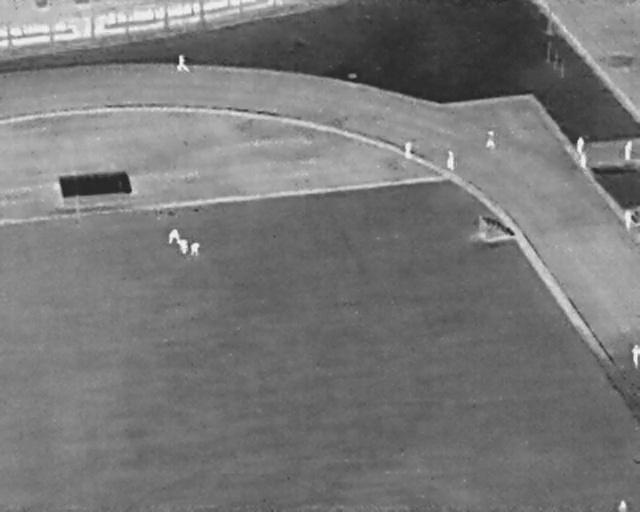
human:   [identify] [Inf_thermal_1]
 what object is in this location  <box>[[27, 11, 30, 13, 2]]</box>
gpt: <ref>1 medium person at the top left</ref>